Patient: sex M, age 54
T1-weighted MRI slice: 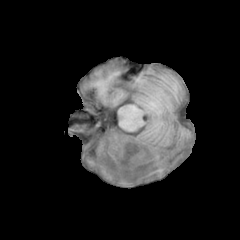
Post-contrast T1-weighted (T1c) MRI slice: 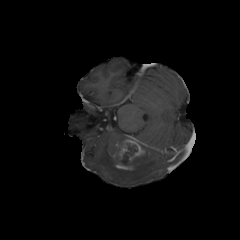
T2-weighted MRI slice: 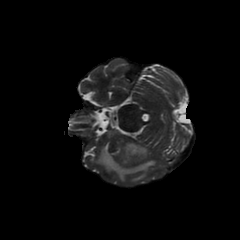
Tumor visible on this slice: yes
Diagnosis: Glioblastoma, IDH-wildtype
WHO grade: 4